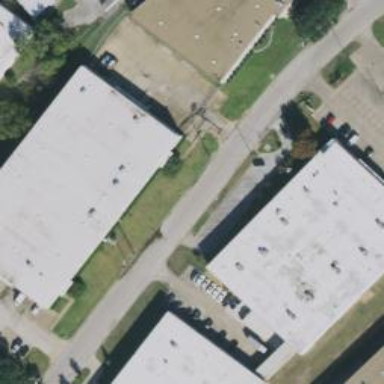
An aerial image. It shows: Warehouse building.